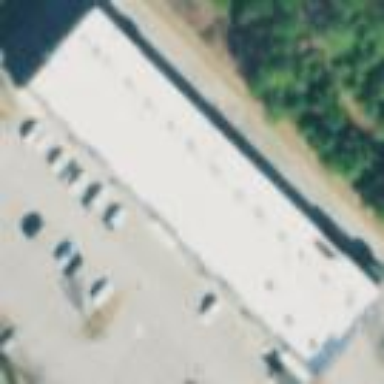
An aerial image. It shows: Retail building.